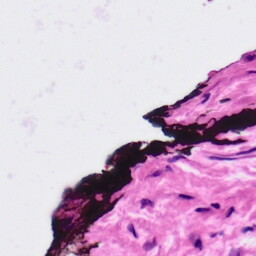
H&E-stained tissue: Ovarian